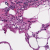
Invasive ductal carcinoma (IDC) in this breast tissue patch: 0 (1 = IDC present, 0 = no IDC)